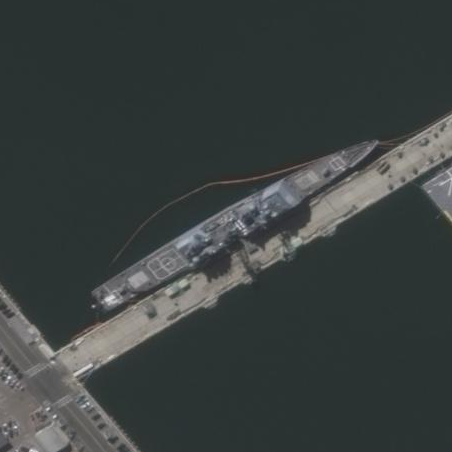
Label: cruiser